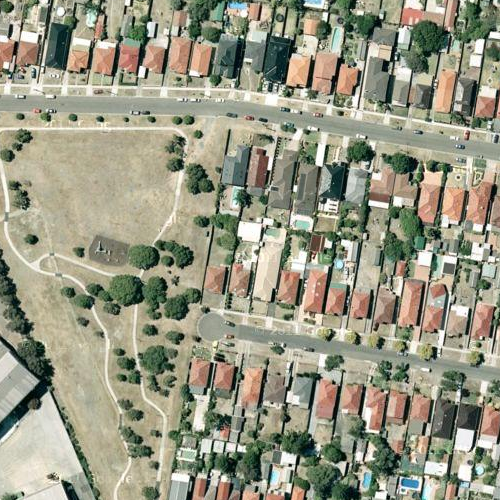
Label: sydney